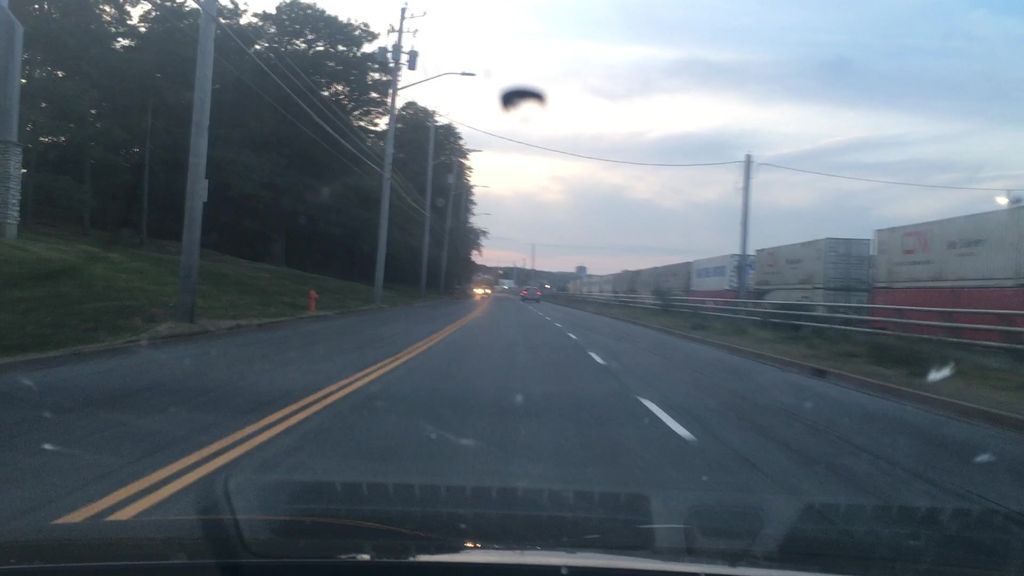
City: halifax